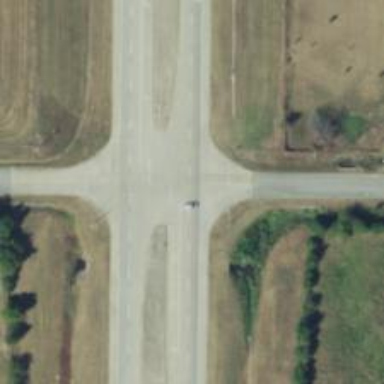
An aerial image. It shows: Road with stop sign.